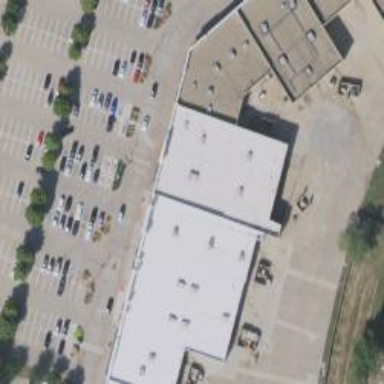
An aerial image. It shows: Retail building.